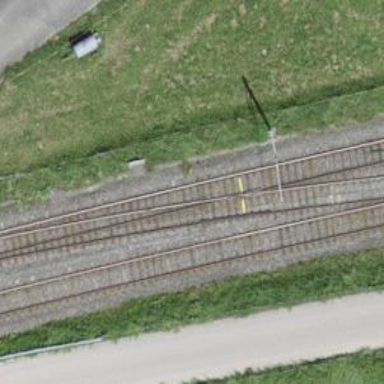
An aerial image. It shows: Single-track electrified railway siding with contact line.